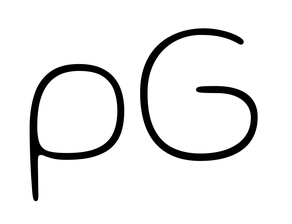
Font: Gluten_Thin